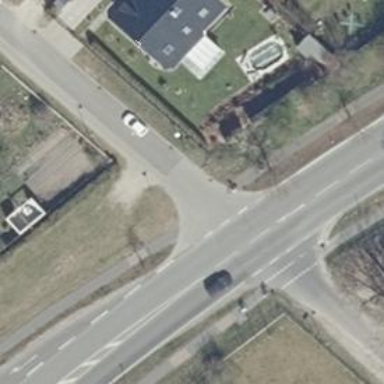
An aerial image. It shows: Road with "give way" sign.